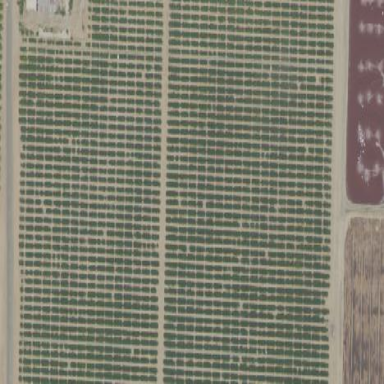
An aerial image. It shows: Orange orchard with rows of vibrant orange trees.